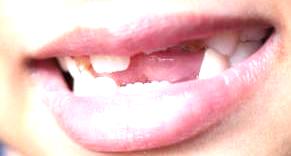
Condition: hypodontia